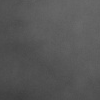
Atmospheric dust classification: dusty